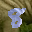
Label: 8